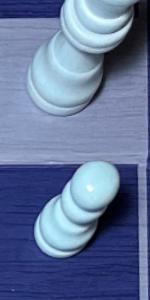
Label: Pawn_White